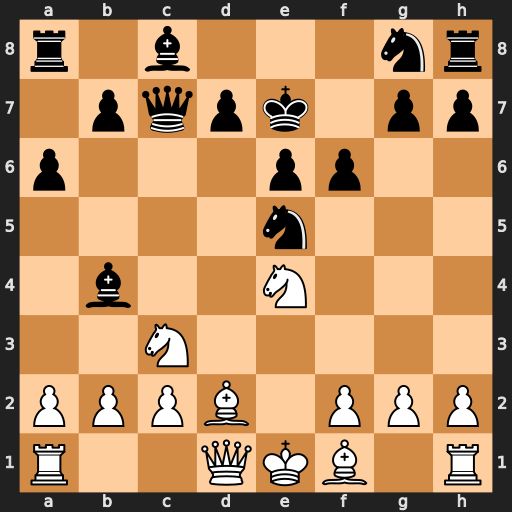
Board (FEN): r1b3nr/1pqpk1pp/p3pp2/4n3/1b2N3/2N5/PPPB1PPP/R2QKB1R
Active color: w
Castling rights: KQ
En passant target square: -
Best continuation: Nd5+ exd5 Bxb4+